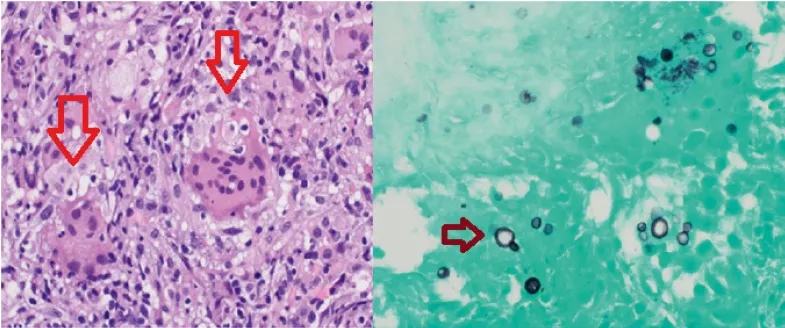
2A: lung tissue showing non-necrotizing granulomatous inflammation (arrow) 2B showing cryptococcus organism with the characteristic thick capsule as stained by GMS fungal stain.
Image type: pathology (methenamine_silver)